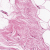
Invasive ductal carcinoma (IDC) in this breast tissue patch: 0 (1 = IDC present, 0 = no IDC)